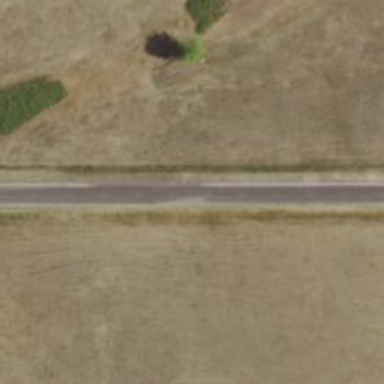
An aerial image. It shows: Tertiary road with asphalt surface.